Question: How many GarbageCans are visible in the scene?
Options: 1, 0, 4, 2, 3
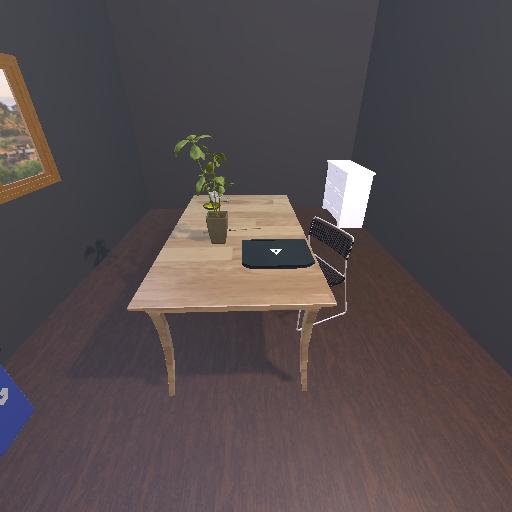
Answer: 1